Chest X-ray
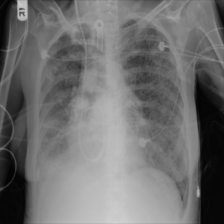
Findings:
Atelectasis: negative
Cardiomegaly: negative
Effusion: negative
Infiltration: negative
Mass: negative
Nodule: negative
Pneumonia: negative
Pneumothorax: negative
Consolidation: negative
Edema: negative
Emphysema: negative
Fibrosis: negative
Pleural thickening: negative
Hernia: negative